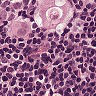
Metastatic tissue present: yes